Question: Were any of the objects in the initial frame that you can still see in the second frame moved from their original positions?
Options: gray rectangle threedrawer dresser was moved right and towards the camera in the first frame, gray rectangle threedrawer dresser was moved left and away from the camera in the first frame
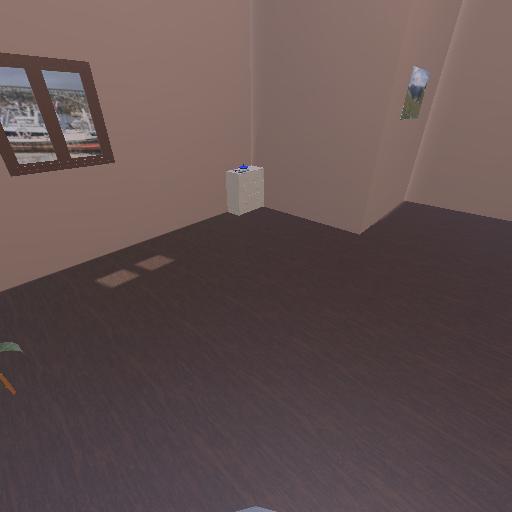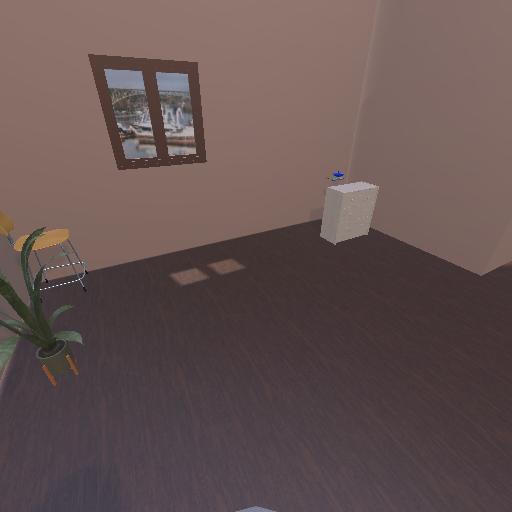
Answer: gray rectangle threedrawer dresser was moved right and towards the camera in the first frame